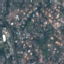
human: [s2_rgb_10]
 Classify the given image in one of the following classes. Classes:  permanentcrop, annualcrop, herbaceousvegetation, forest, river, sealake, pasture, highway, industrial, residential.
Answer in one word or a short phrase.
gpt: Residential